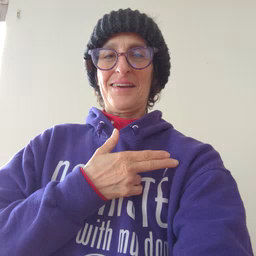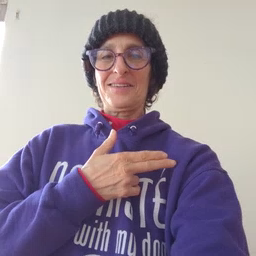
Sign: snow